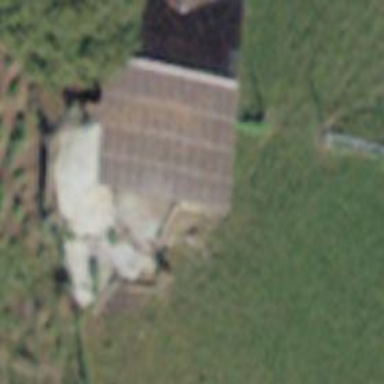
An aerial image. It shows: Rural barn.